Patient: sex M, age 51
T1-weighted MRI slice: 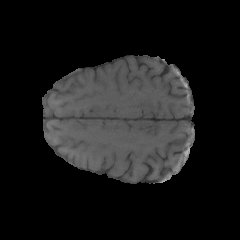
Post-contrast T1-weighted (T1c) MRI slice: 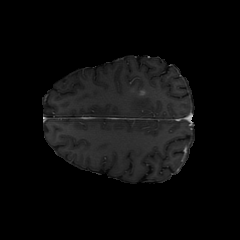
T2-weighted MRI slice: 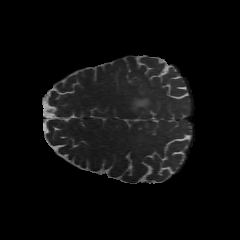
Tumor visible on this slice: yes
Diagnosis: Glioblastoma, IDH-wildtype
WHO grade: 4